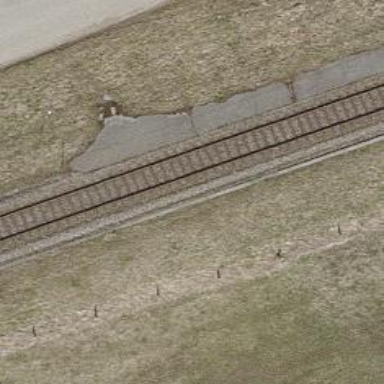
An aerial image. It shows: Disused railway.